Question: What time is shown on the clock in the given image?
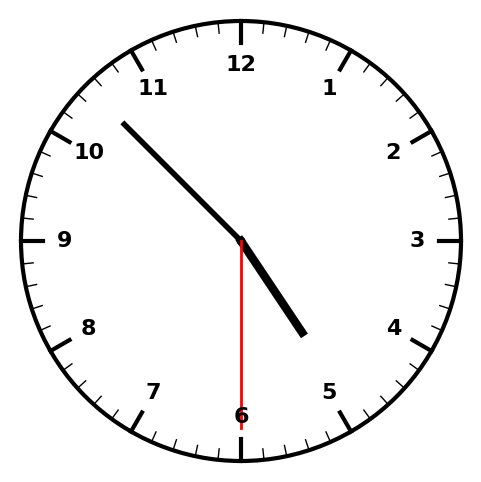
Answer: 04:52:30